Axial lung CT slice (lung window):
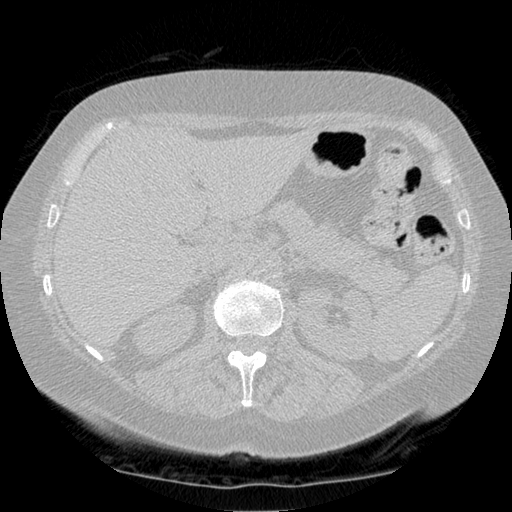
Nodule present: no